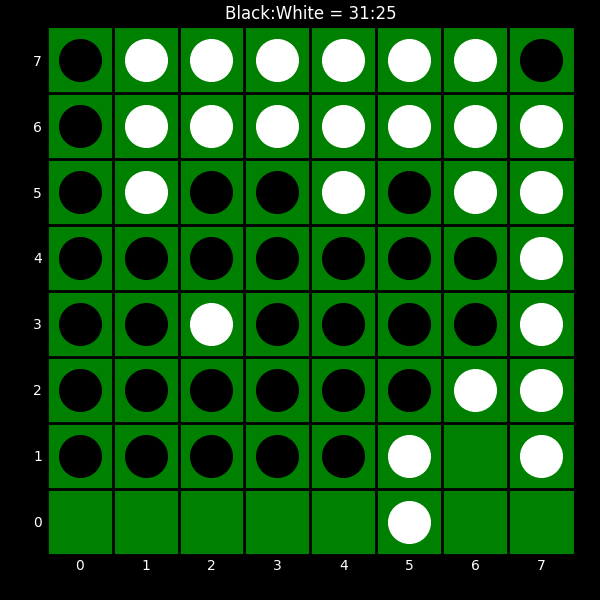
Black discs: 31
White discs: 25